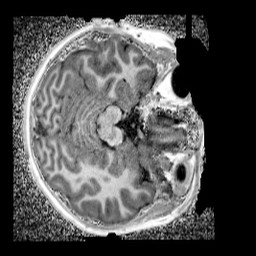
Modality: UNIT1_denoised
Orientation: axial
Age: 13
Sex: male
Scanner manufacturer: siemens
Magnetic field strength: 3 T
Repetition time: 4 s
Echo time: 0.00299 s